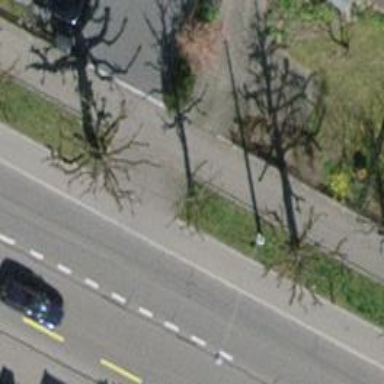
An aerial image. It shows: Tree-lined avenue.